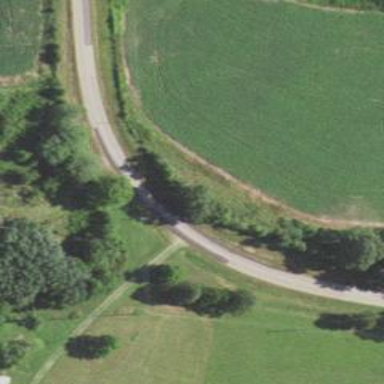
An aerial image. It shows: Tertiary road.